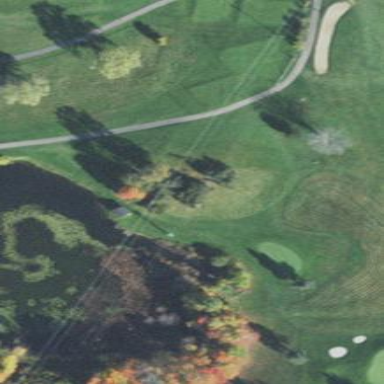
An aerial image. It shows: Water hazard on golf course. The hazard is natural water feature.